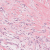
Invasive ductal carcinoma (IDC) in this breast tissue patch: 0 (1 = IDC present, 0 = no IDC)